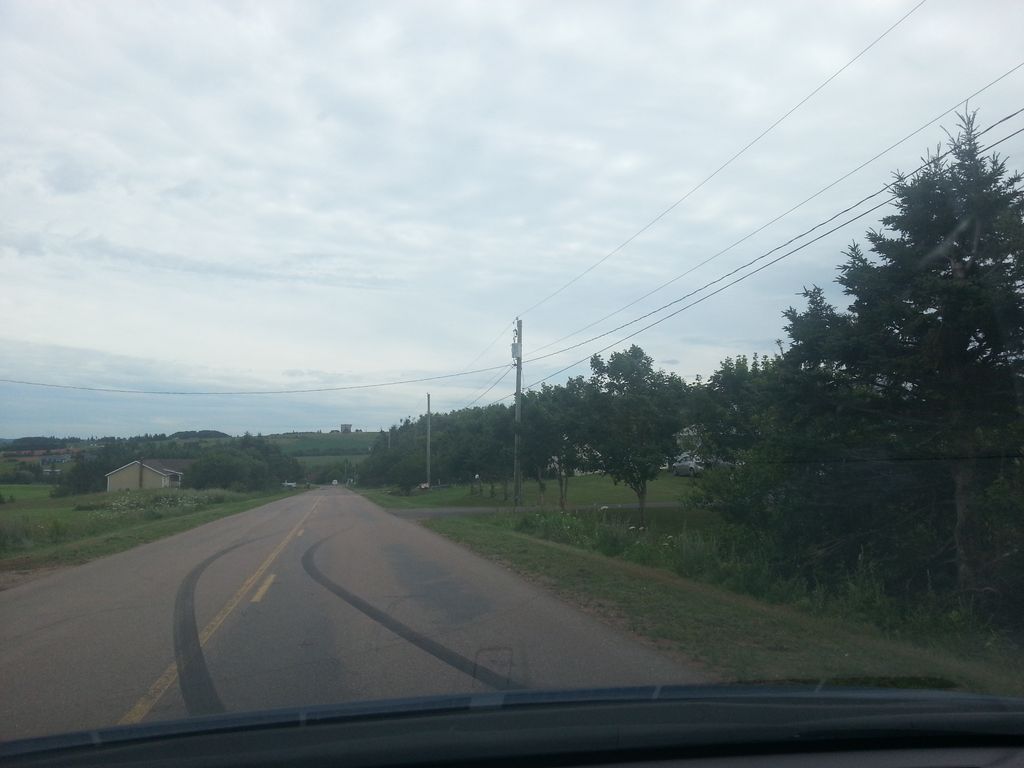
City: charlottetown